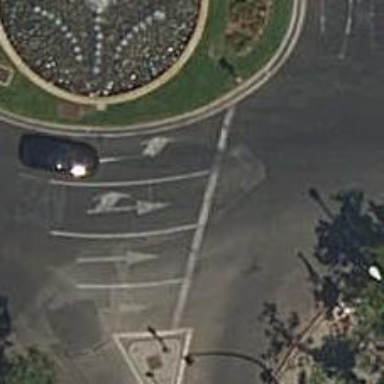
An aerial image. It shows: Road with traffic signals for signaling.